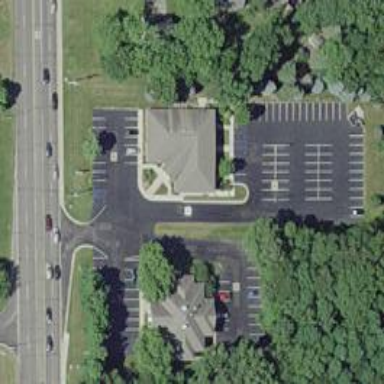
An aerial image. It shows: Parking area with surface.